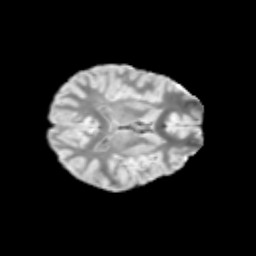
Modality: T2w
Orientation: axial
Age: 11
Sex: male
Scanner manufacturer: siemens
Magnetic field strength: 3 T
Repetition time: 3.8 s
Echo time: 0.07 s